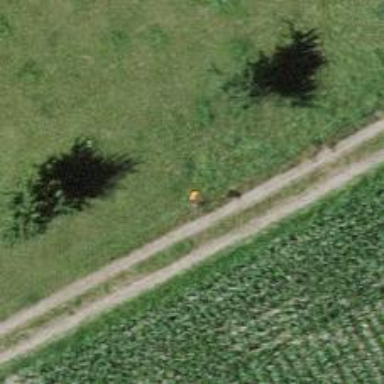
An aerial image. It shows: Pole supporting pipeline marker with roof cover.